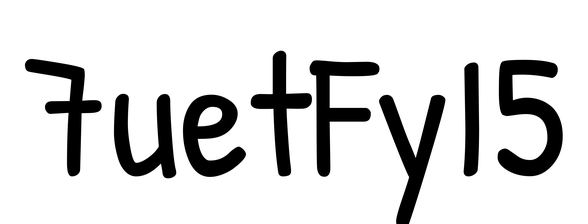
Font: PatrickHand-Regular